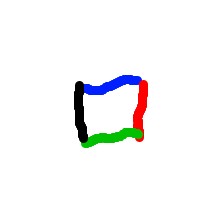
Shape: square